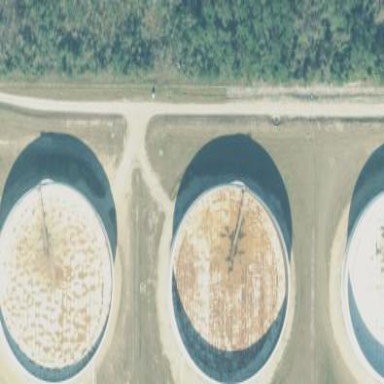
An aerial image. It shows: Storage tank which is man-made.